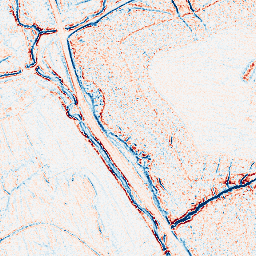
Category: edge_preserving
Decomposition family: bilateral
Decomposition parameters: d: 5
sigma_color: 25
sigma_space: 25
Upsampling method: bilinear
Upsampling parameters: scale: 8
Upsampling scale: 8